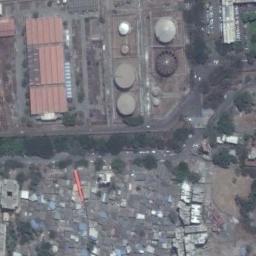
Label: storage tanks